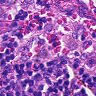
Metastatic tissue present: no